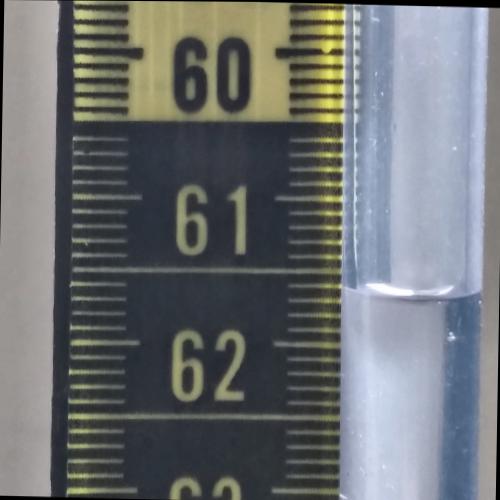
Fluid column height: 61.6 cm